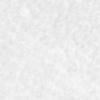
Label: no_change